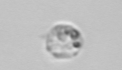
Label: Amoeba